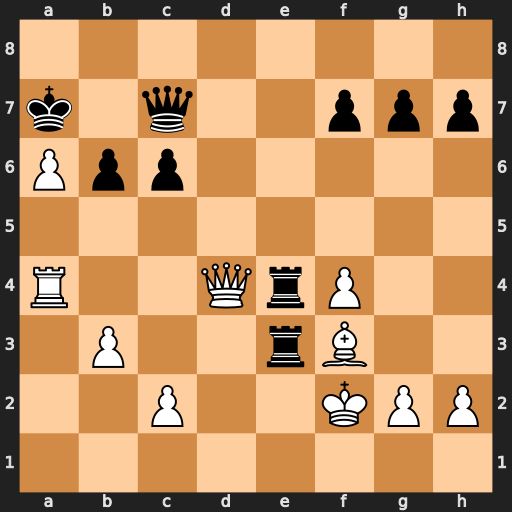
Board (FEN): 8/k1q2ppp/Ppp5/8/R2QrP2/1P2rB2/2P2KPP/8
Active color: w
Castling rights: -
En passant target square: -
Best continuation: Bxe4 Qxf4+ Bf3 Qxd4 Rxd4